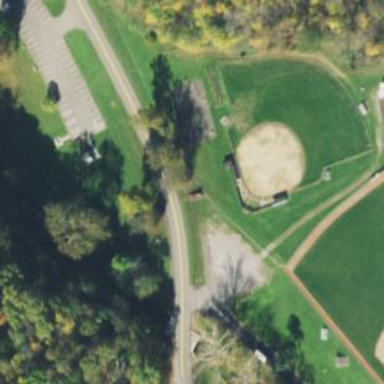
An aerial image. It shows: Baseball pitch for leisure and sports activities.